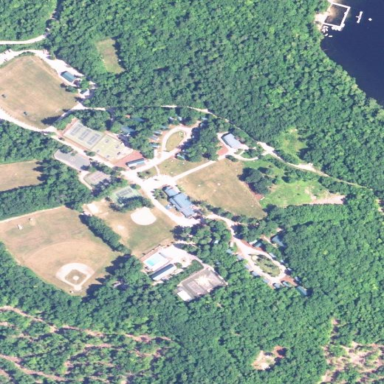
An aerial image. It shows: Recreation ground designated for summer camp leisure activities.